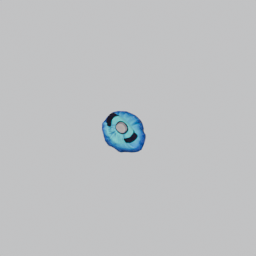
Label: people